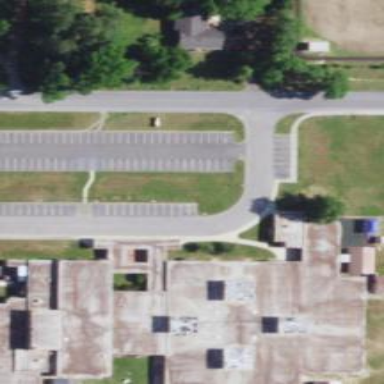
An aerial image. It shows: School building.